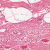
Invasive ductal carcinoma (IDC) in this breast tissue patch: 0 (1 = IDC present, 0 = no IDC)